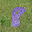
Label: 8